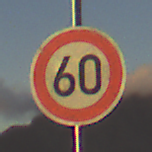
Verkehrszeichen: Geschwindigkeit60
Umgebung: Outdoor, RoadRail
Tageszeit: SunriseSunset
Wetter: PartlyCloudy
Licht: Natural
Jahreszeit: NotSpecified
Kontrast: HighContrast